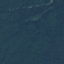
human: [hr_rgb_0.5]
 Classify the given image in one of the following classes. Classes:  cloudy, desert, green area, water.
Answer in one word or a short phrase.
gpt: green area